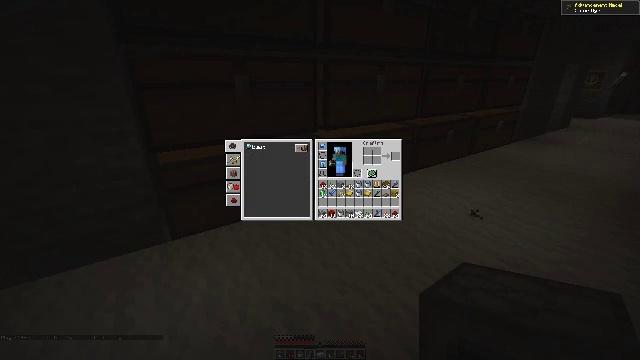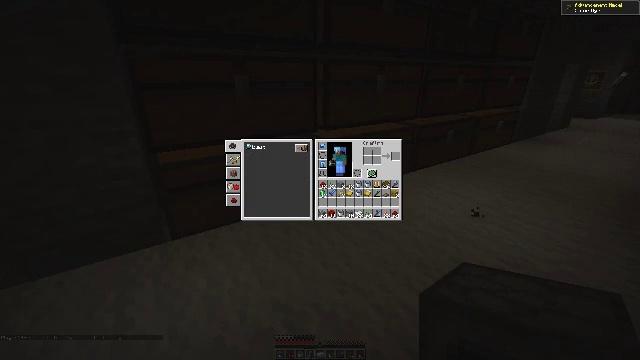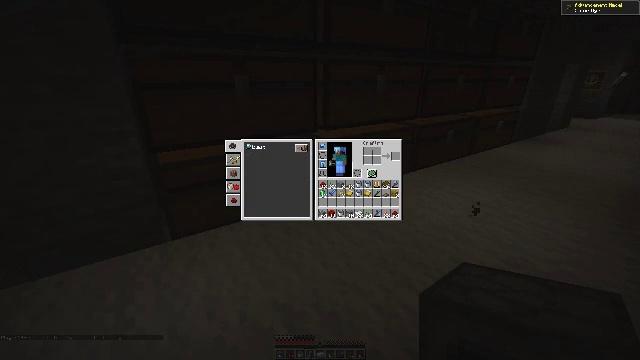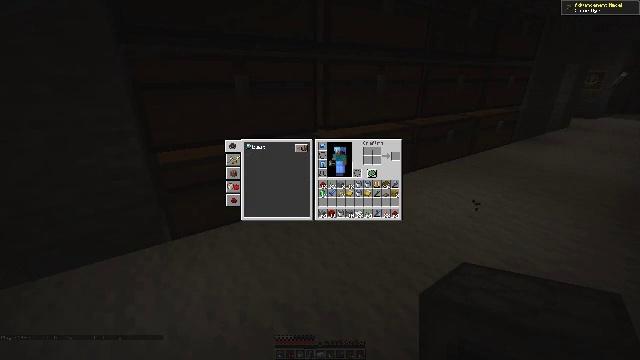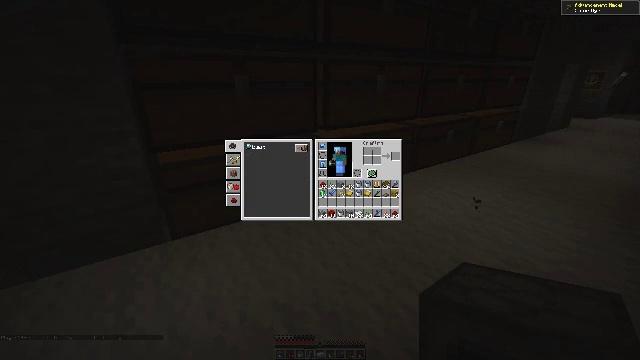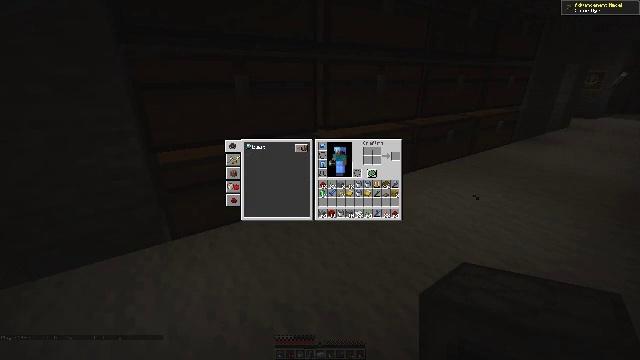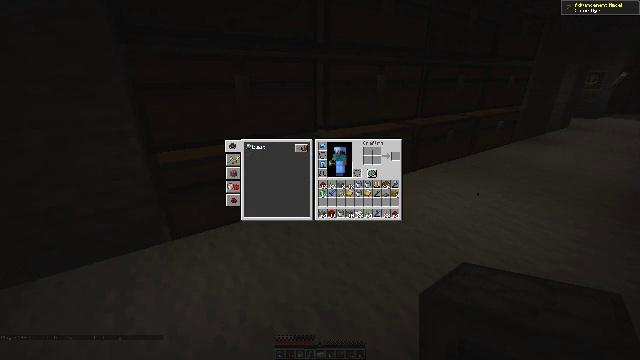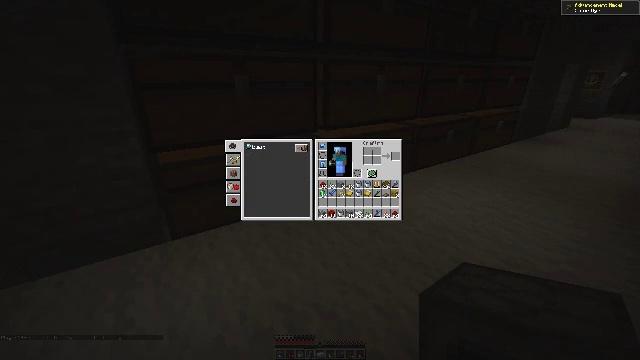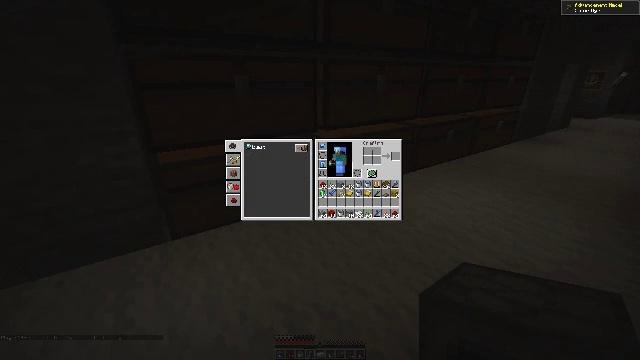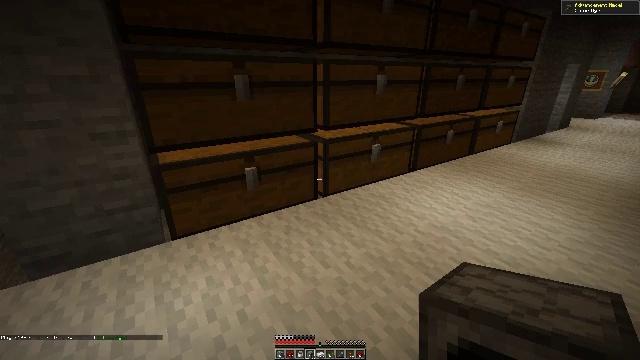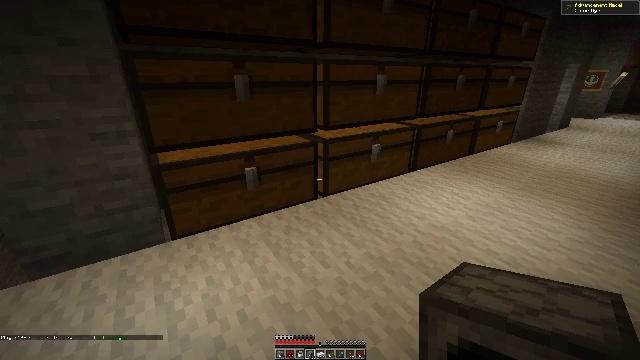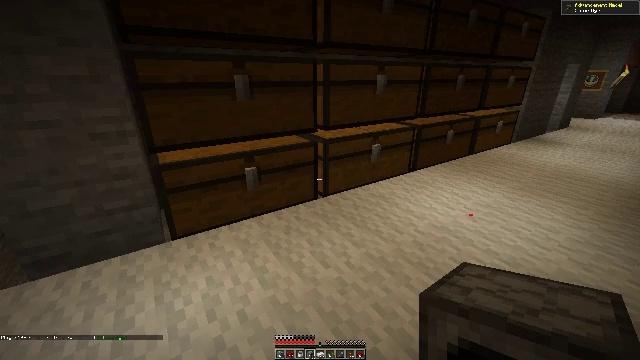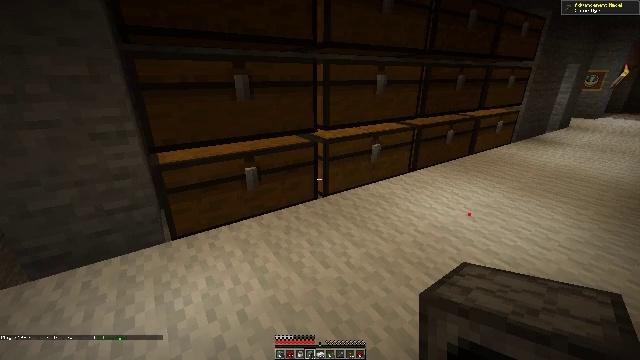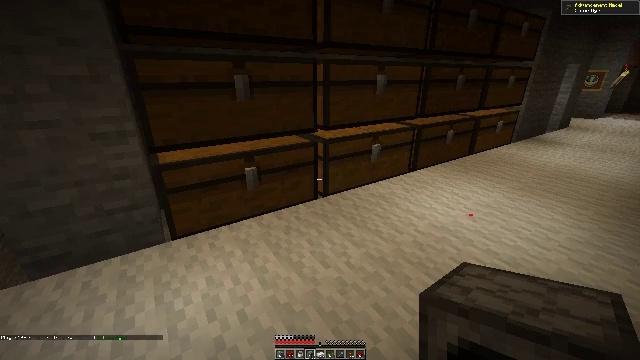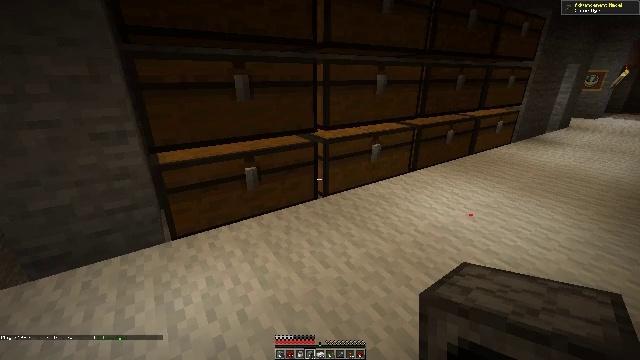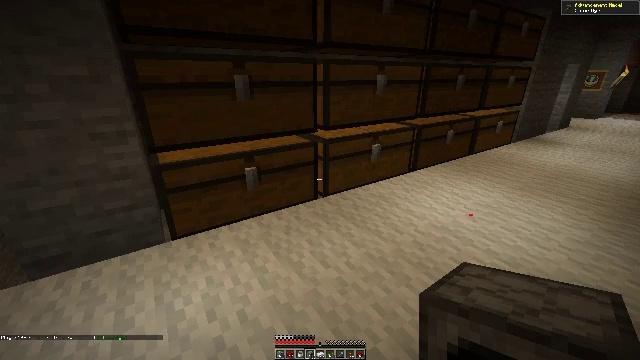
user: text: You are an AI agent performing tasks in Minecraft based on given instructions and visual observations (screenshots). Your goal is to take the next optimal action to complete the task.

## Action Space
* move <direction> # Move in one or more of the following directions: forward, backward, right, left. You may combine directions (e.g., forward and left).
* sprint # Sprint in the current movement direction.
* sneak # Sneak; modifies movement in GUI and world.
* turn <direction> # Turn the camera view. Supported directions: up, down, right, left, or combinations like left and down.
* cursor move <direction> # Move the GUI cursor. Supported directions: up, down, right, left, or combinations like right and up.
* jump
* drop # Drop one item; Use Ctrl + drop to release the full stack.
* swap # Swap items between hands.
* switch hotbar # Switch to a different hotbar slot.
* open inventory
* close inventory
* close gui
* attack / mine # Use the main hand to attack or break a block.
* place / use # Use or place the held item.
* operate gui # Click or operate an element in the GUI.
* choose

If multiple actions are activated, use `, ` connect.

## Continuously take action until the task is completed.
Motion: motion action
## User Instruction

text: Remove an iron ingot from the inventory.
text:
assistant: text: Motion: no_op
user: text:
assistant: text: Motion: no_op
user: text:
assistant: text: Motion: no_op
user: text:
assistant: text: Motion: no_op
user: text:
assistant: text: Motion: no_op
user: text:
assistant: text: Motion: no_op
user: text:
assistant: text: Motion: no_op
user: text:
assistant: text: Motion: no_op
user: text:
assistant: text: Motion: no_op
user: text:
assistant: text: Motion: no_op
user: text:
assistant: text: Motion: no_op
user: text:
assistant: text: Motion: no_op
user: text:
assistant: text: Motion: no_op
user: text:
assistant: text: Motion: no_op
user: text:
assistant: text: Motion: no_op
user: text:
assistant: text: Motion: no_op
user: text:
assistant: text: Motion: no_op
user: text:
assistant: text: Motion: turn right
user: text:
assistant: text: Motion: turn right
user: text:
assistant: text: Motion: move forward
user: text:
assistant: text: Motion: move forward
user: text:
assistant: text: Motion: move forward, turn left and up
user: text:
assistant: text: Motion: move forward, turn left
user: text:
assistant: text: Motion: turn left
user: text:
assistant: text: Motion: no_op
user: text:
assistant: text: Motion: no_op
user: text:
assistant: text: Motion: no_op
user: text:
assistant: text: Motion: turn left and down, use / place
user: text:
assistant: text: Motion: use / place
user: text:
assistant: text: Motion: use / place